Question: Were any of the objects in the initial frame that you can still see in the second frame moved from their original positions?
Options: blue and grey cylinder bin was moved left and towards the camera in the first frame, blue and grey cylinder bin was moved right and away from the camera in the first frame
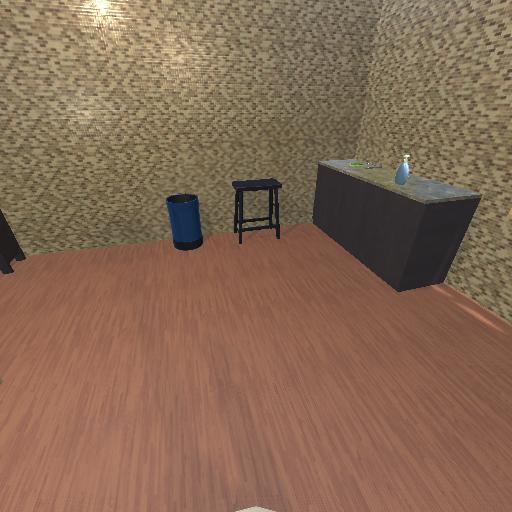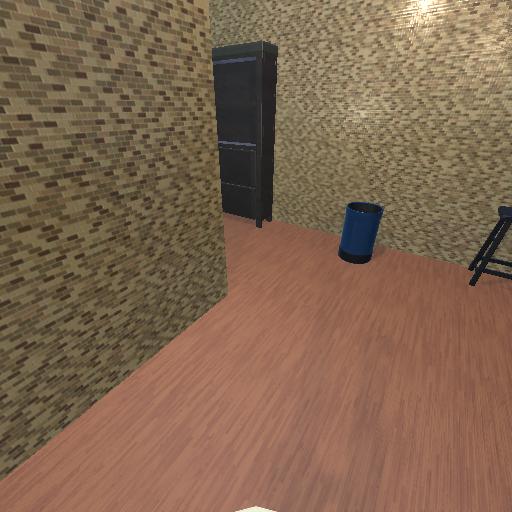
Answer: blue and grey cylinder bin was moved left and towards the camera in the first frame